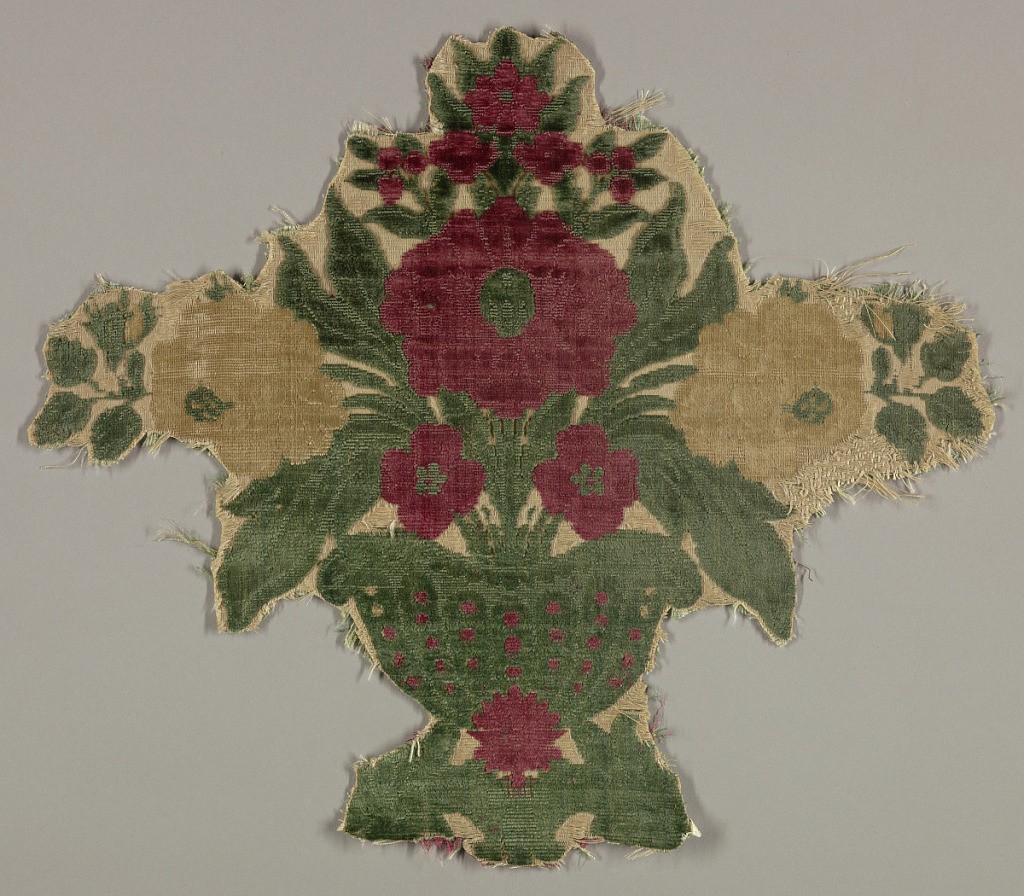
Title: Fragments
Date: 17th century
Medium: silk Technique: cut and uncut, voided supplementary warp pile (ciselé velvet) in a satin weave foundation
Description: Four pieces cut from a larger cloth showing isolated polychrome flowers in an urn on a white ground.